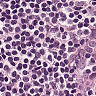
Metastatic tissue present: no